Question: What's the best way to draw this image in a fragment (all rectangles should use the whole width of the screen and the height should be in specific dp measurements)? Obviously rectangles need to be drawn but I don't know how to draw the white and yellow rectangles on top of the big grey rectangle underneath. Also can this be achieved using the same fragment java class rather than having to create a new one?

'''
@Override
public void onCreate(Bundle savedInstanceState) {
super.onCreate(savedInstanceState);
setContentView(R.layout.activity_main);
Paint paint = new Paint();
paint.setColor(Color.parseColor("#868F98"));
Bitmap bg = Bitmap.createBitmap(480, 800, Bitmap.Config.ARGB_8888);
Canvas canvas = new Canvas(bg);
canvas.drawRect(0, 0, 200, 200, paint);
LinearLayout ll = (LinearLayout) findViewById(R.id.rect);
ll.setBackgroundDrawable(new BitmapDrawable(bg));
}
'''
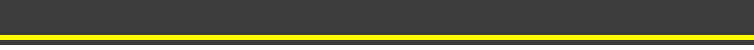
Answer: You can use something like this. You can tweak is with custom attributes in attrs.xml and public methods to set colors and stuff to make it more customizable, but the basic idea is here.
'''
import android.content.Context;
import android.graphics.Canvas;
import android.graphics.Paint;
import android.graphics.RectF;
import android.util.AttributeSet;
import android.view.View;
public class LayerRectangle extends View {
private int measuredWidth, measuredHeight;
private Paint mBackgroundPaint, mYellowLinePaint, mWhiteLinePaint;
private RectF mBackgroundRect, mYellowLineRectF, mWhiteLineRectF;
public LayerRectangle(Context context) {
super(context);
init(context, null, 0);
}
public LayerRectangle(Context context, AttributeSet attrs) {
super(context, attrs);
init(context, attrs, 0);
}
public LayerRectangle(Context context, AttributeSet attrs, int defStyleAttr) {
super(context, attrs, defStyleAttr);
init(context, attrs, defStyleAttr);
}
private void init(Context context, AttributeSet attributeSet, int defStyle) {
mBackgroundPaint = new Paint(Paint.ANTI_ALIAS_FLAG);
mBackgroundPaint.setColor(0xFF3C3C3C);
mBackgroundPaint.setStyle(Paint.Style.FILL);
mYellowLinePaint = new Paint(Paint.ANTI_ALIAS_FLAG);
mYellowLinePaint.setColor(0xFFFFFF00);
mYellowLinePaint.setStyle(Paint.Style.FILL);
mWhiteLinePaint = new Paint(Paint.ANTI_ALIAS_FLAG);
mWhiteLinePaint.setColor(0xFFFFFFFF);
mWhiteLinePaint.setStyle(Paint.Style.FILL);
}
@Override
protected void onMeasure(int widthMeasureSpec, int heightMeasureSpec) {
super.onMeasure(widthMeasureSpec, heightMeasureSpec);
measuredHeight = getDefaultSize(getSuggestedMinimumHeight(), heightMeasureSpec);
measuredWidth = getDefaultSize(getSuggestedMinimumWidth(), widthMeasureSpec);
mBackgroundRect = new RectF(0, 0, measuredWidth, measuredHeight);
mYellowLineRectF = new RectF(0, 0.7f * measuredHeight, measuredWidth, 0.8f * measuredHeight);
mWhiteLineRectF = new RectF(0, 0.9f * measuredHeight, measuredWidth, measuredHeight);
setMeasuredDimension(measuredWidth, measuredHeight);
}
@Override
protected void onDraw(Canvas canvas) {
super.onDraw(canvas);
if (measuredHeight == 0 || measuredWidth == 0)
return;
canvas.drawRect(mBackgroundRect, mBackgroundPaint);
canvas.drawRect(mYellowLineRectF, mYellowLinePaint);
canvas.drawRect(mWhiteLineRectF, mWhiteLinePaint);
}
}
'''
Layout
'''
<?xml version="1.0" encoding="utf-8"?>
<RelativeLayout
xmlns:android="http://schemas.android.com/apk/res/android"
android:layout_width="match_parent"
android:layout_height="match_parent"
android:orientation="vertical">
<replace.me.with.your.package.name.LayerRectangle
android:layout_width="match_parent"
android:layout_height="65dp"
android:layout_centerVertical="true"
/>
</RelativeLayout>
'''
And this is how it looks like
<URL>
<URL>